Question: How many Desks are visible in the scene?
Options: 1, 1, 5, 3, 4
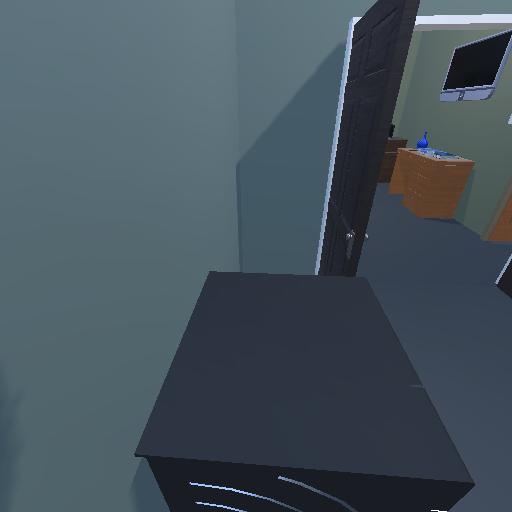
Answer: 1